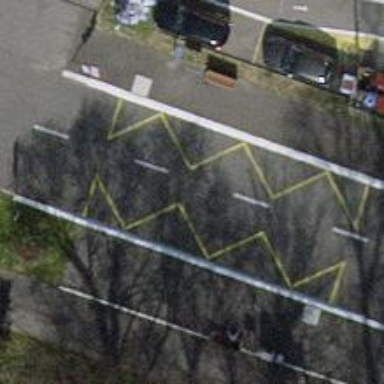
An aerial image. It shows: Bus stop with platform for public transport.